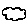
Label: cloud